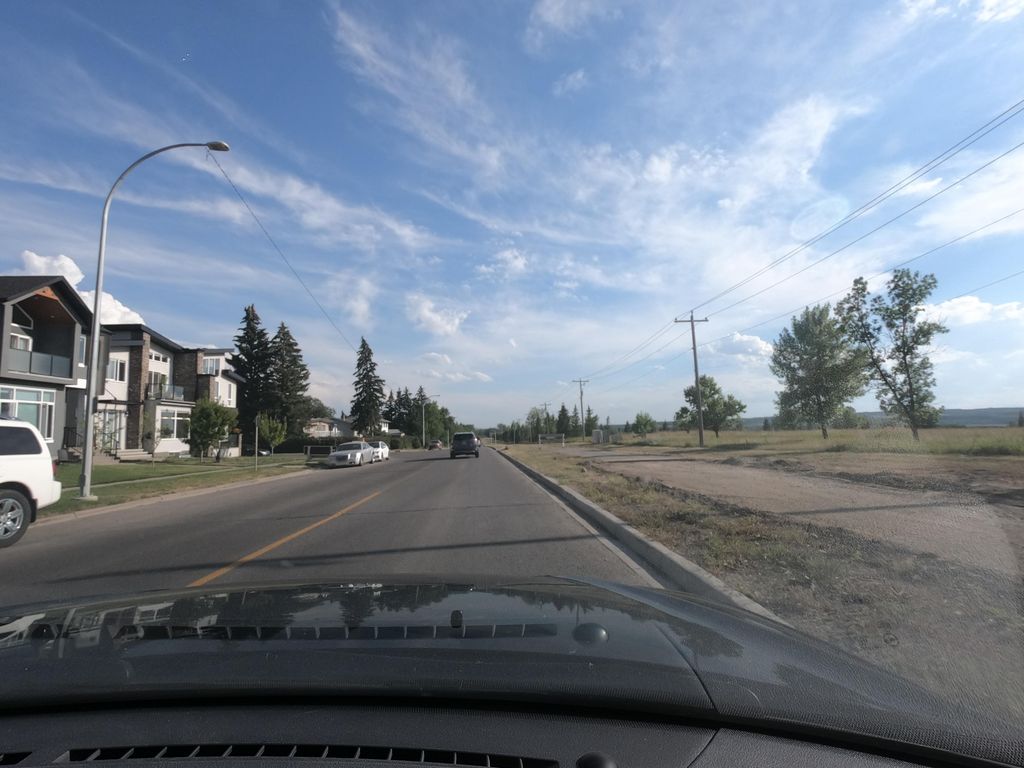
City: calgary